Field crop: tomato
Growth stage: 2
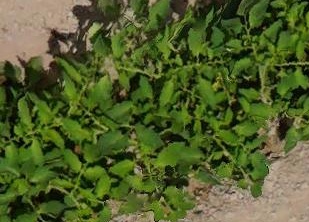
Species: tomato